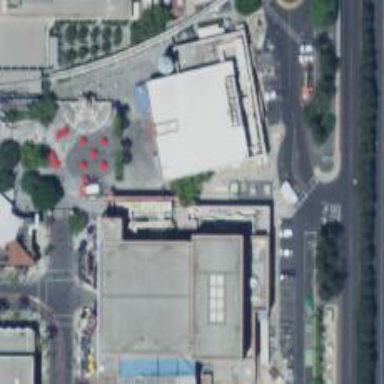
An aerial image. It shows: Theatre building marked as attraction on the map.